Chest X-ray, AP view. Patient: 87 years old, sex M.
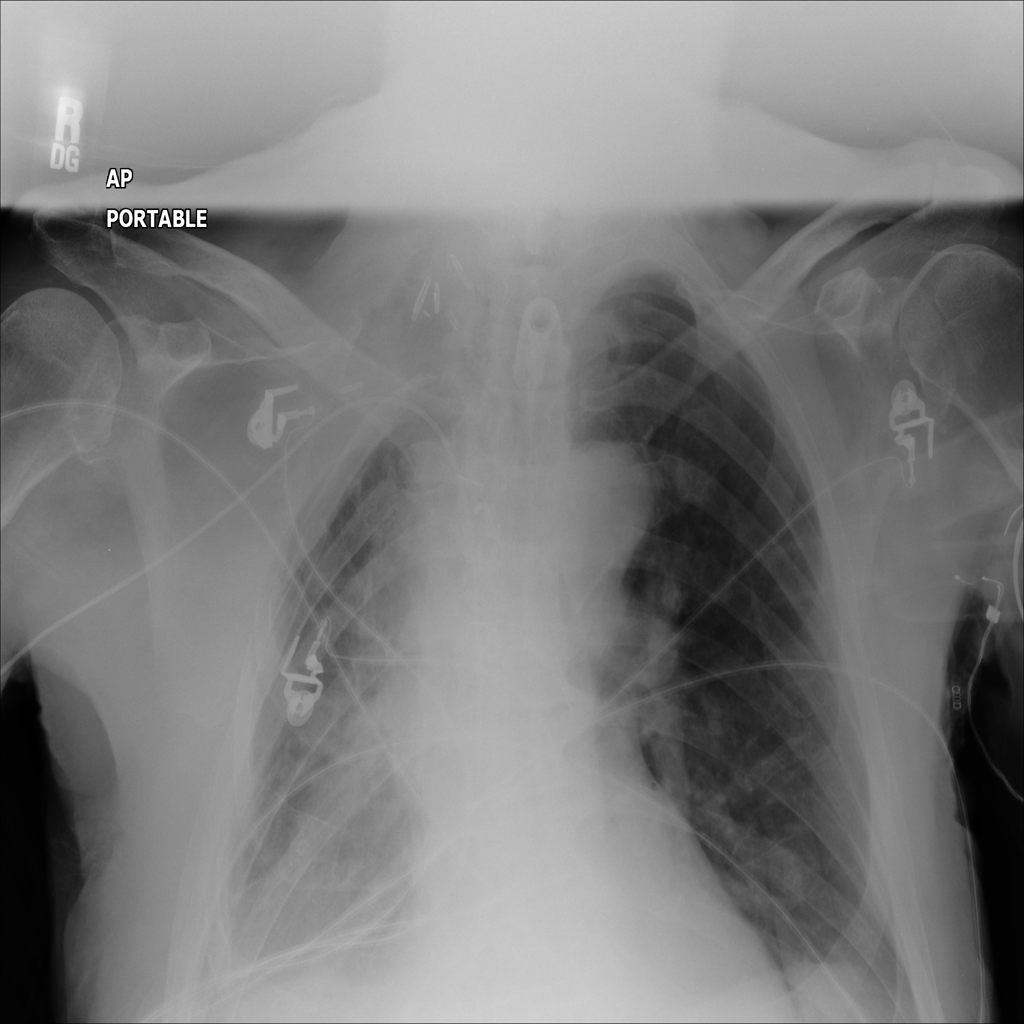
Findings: Mass